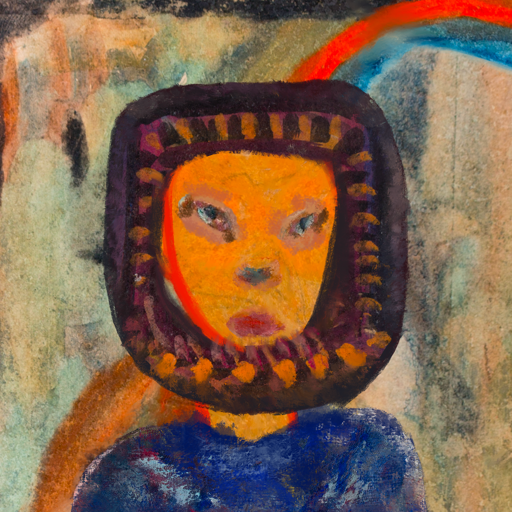
Background: Childish, Head And Neck Front: Sisters, Face Front: Boggyland, Bust: Irani, Hair Front: Doll, Head Accessory: Blank, Second Necklace: Blank, Necklace: Blank, Baby: Blank